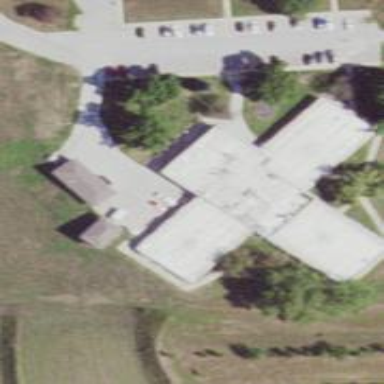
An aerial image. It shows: Nursing home.